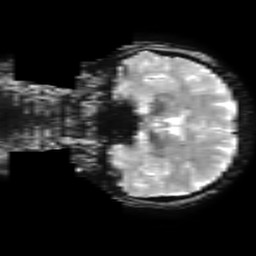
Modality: T2starw
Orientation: coronal
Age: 52
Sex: female
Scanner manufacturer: ge
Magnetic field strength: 3 T
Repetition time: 0.65 s
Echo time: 0.02 s